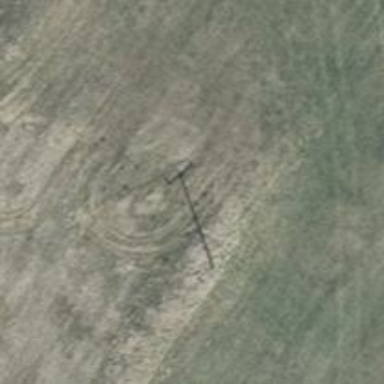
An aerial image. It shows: Minor power line.